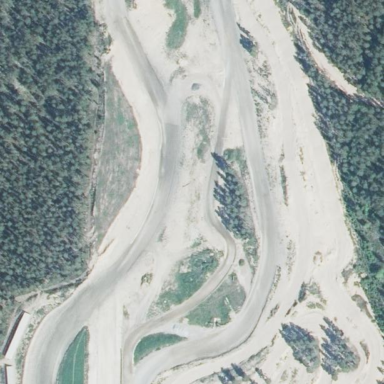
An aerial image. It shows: Rallycross raceway road for sports.